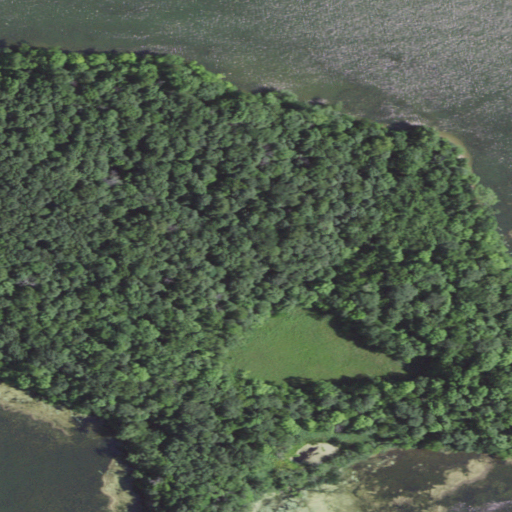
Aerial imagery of island in Minnesota named Wawatosa Island containing deciduous forest, open water, woody wetlands, grassland, and herbaceous wetlands